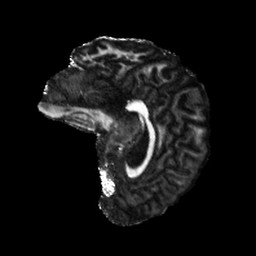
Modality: FA
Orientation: sagittal
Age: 26
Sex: female
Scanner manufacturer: siemens
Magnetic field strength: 6.98 T
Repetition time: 7.776 s
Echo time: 0.076 s